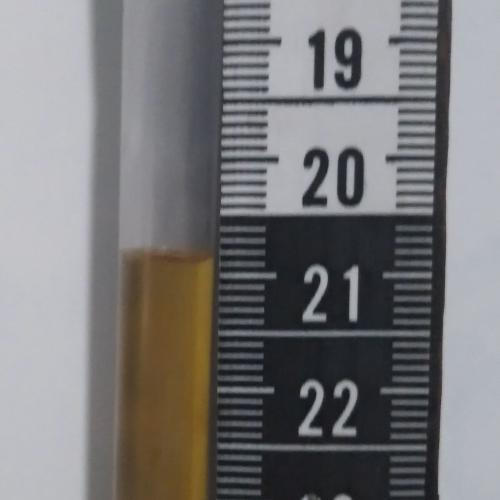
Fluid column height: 20.8 cm